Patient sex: M
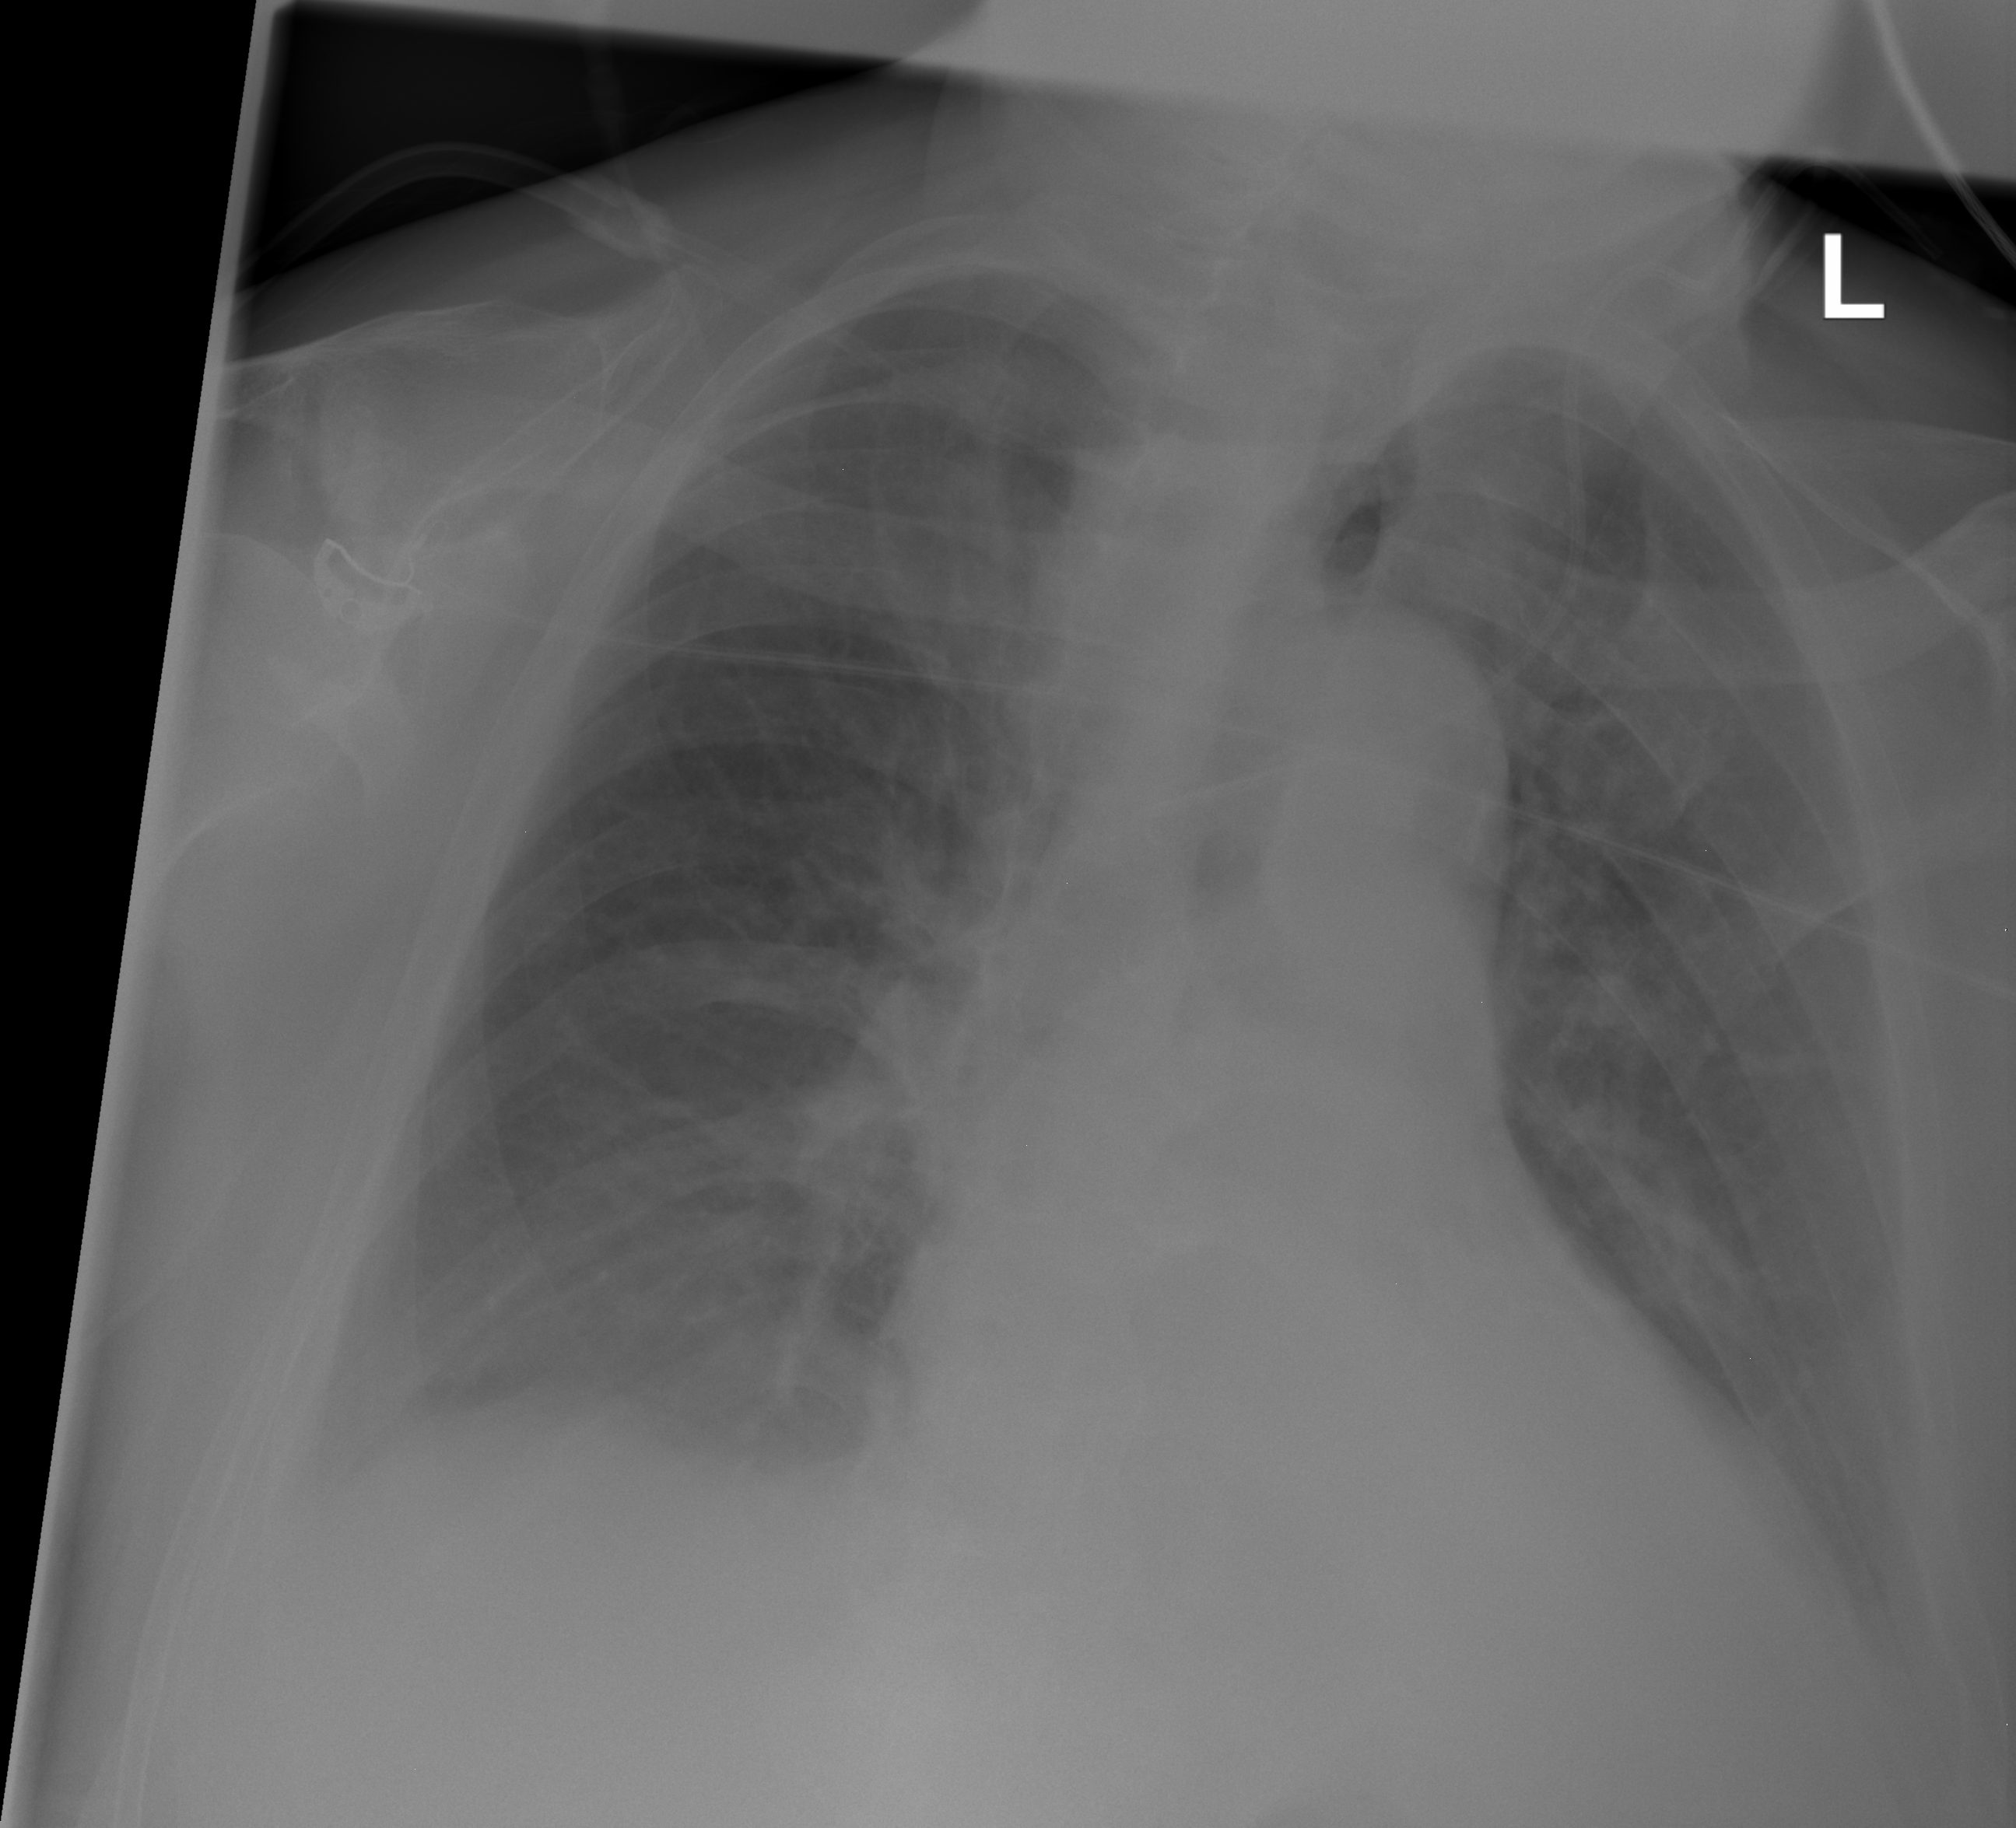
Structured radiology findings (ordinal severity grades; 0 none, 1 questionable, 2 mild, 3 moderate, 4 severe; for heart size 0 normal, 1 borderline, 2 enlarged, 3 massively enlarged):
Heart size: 0
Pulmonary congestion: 2
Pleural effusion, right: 2
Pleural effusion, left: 2
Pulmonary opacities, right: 0
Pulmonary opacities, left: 0
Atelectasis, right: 2
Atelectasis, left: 2